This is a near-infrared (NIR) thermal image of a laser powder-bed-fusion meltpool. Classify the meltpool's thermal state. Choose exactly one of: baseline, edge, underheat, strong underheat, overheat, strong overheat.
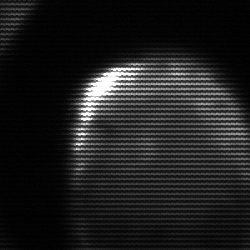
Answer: edge